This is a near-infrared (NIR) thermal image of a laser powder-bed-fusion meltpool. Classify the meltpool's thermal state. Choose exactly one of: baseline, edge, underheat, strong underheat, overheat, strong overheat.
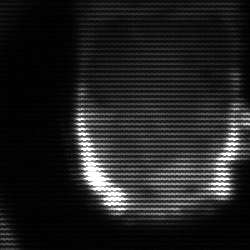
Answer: baseline